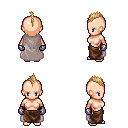
a pixel art fantasy rpg character, female body template, human, light skin, gray cape, robe skirt, light blonde mohawk hairstyle, metal gloves, four views (front, back, left, right), 2x2 character sprite sheet, small pixel art, hard edges, no anti-aliasing